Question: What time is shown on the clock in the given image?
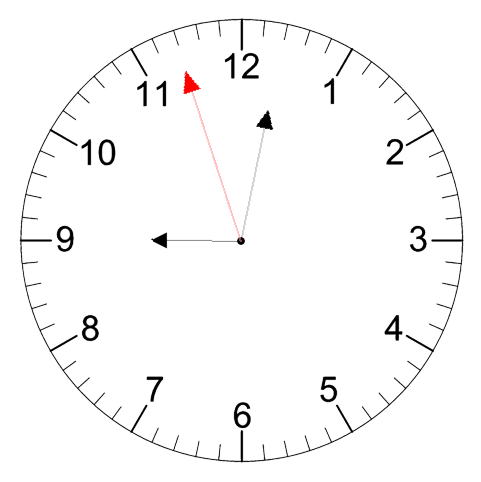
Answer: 09:01:57